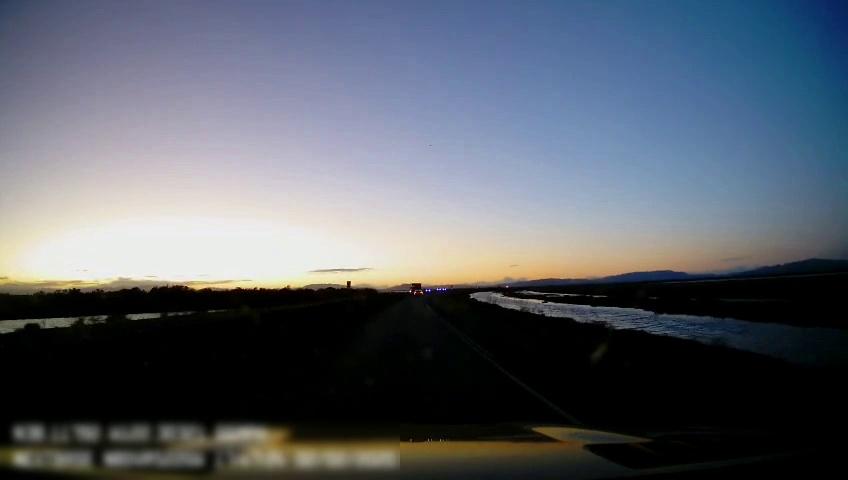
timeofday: Dusk/Dawn/Twilight
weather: Sunny
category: Drivable Space
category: Vehicles | Truck
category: Vehicles | Car
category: Lanes | Current Lane
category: Lanes | Current Lane